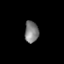
Tissue: prostate
Cell type: T cells
Senescence score: 0.3075
Nuclear area (px): 292
Mean DAPI intensity: 126.216